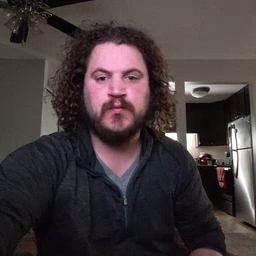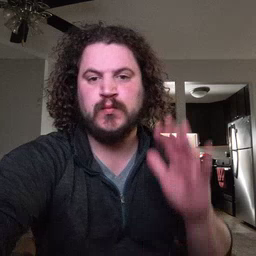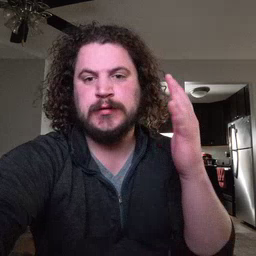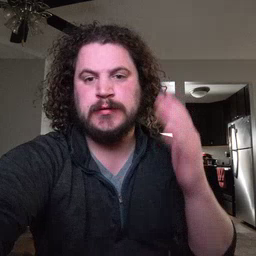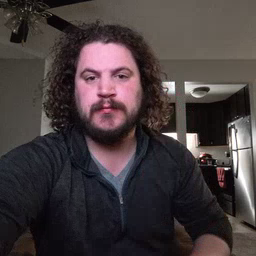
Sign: tree